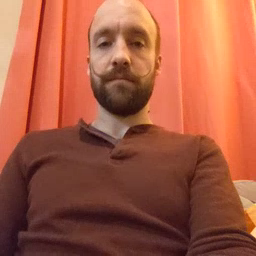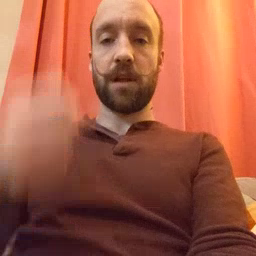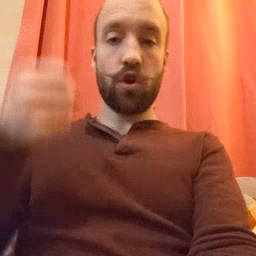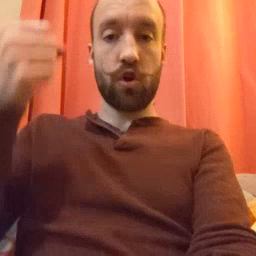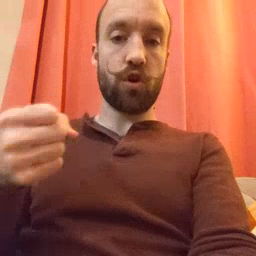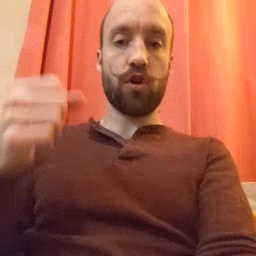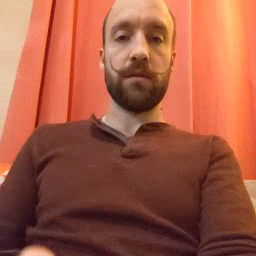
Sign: car